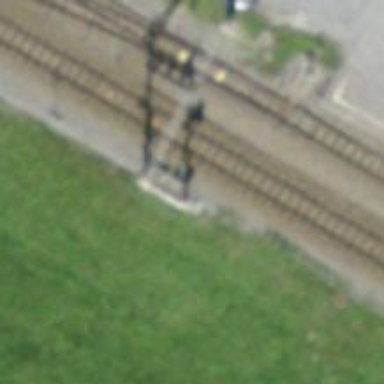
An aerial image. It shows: Railway signal.